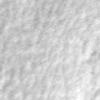
Label: no_change